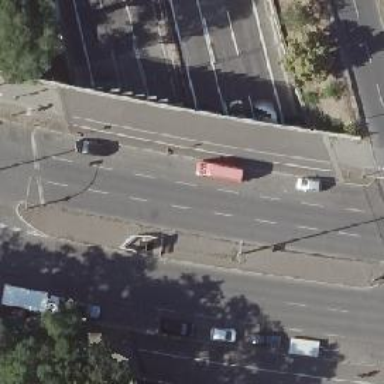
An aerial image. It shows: Secondary road with asphalt surface on bridge. There is parallel on-street parking lane on the right side and cycle track on the right.